You are looking at the wavelet scalogram of a bearing's acceleration signal. Determine the bearing's health state. Answer with exactly one of: normal, inner_race, outer_race, ball.
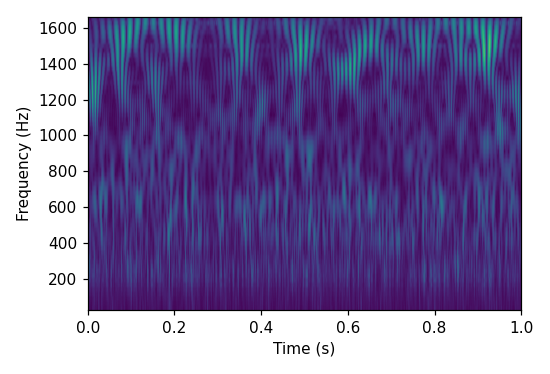
Answer: outer_race